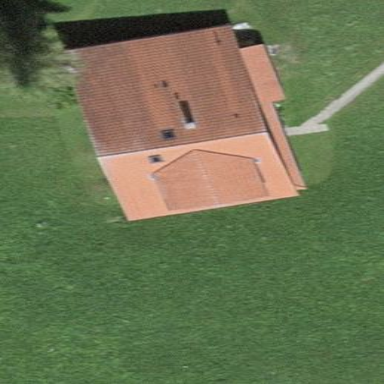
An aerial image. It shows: Residential building.